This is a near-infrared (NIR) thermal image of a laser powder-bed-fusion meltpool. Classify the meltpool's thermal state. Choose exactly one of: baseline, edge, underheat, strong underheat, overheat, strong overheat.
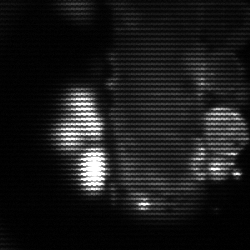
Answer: strong underheat